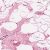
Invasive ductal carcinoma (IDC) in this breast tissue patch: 0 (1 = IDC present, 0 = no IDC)